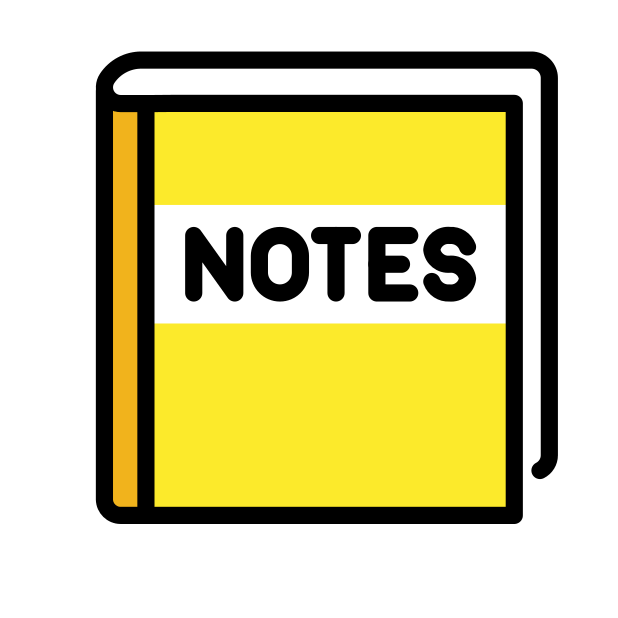
notebook with decorative cover